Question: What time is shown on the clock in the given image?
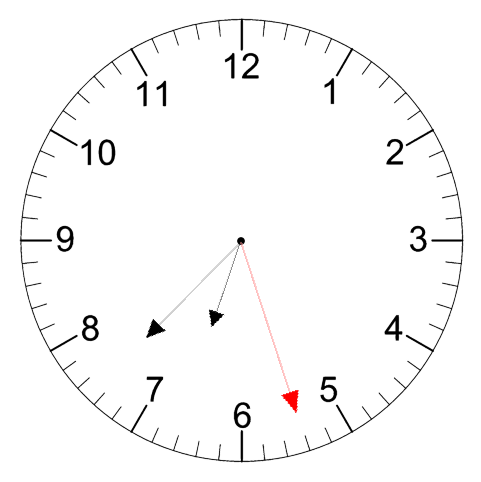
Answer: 06:37:27